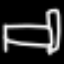
Label: bed